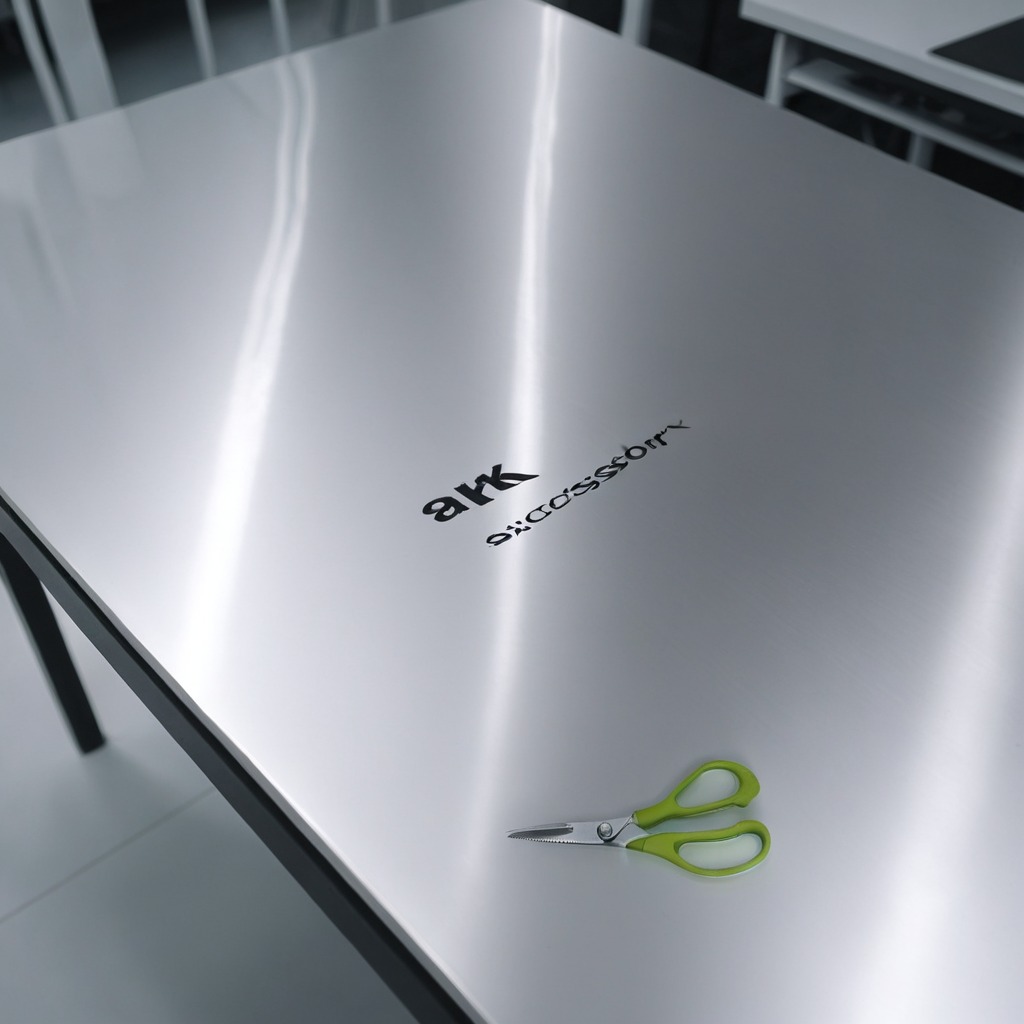
A scissor lying on the stainless steel table in a high-end prototyping lab.